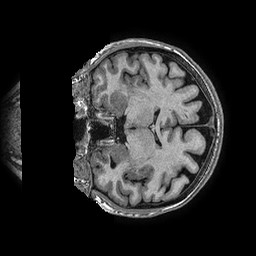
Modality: T1w
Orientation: coronal
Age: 40
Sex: female
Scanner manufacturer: ge
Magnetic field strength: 3 T
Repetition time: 0.006952 s
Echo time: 0.00292 s